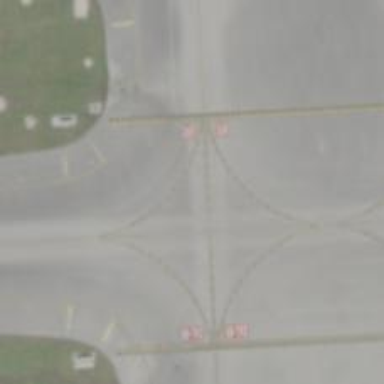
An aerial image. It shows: View of taxiway at the airport.